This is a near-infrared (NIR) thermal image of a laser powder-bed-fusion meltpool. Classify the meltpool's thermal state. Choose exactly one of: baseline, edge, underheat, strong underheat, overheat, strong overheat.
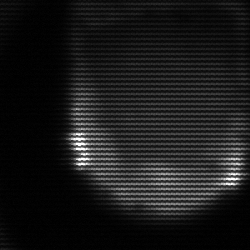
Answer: edge